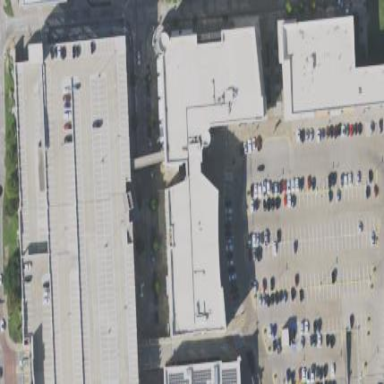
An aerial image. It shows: Commercial building.